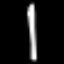
Label: pencil